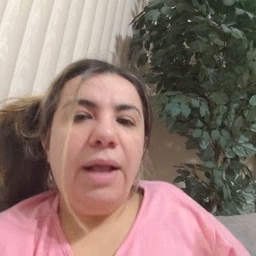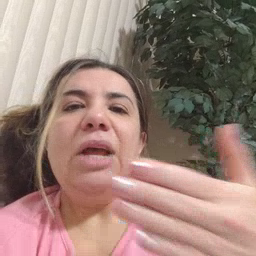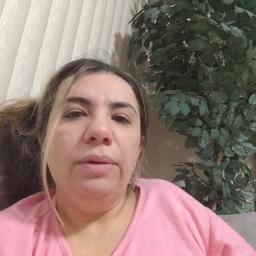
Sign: thankyou